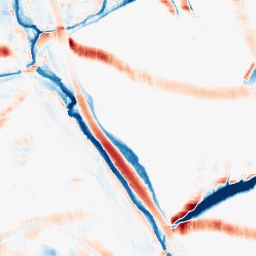
Category: morphological
Decomposition family: morphological_rect
Decomposition parameters: operation: average
width: 20
height: 20
Upsampling method: bspline
Upsampling parameters: scale: 2
Upsampling scale: 2